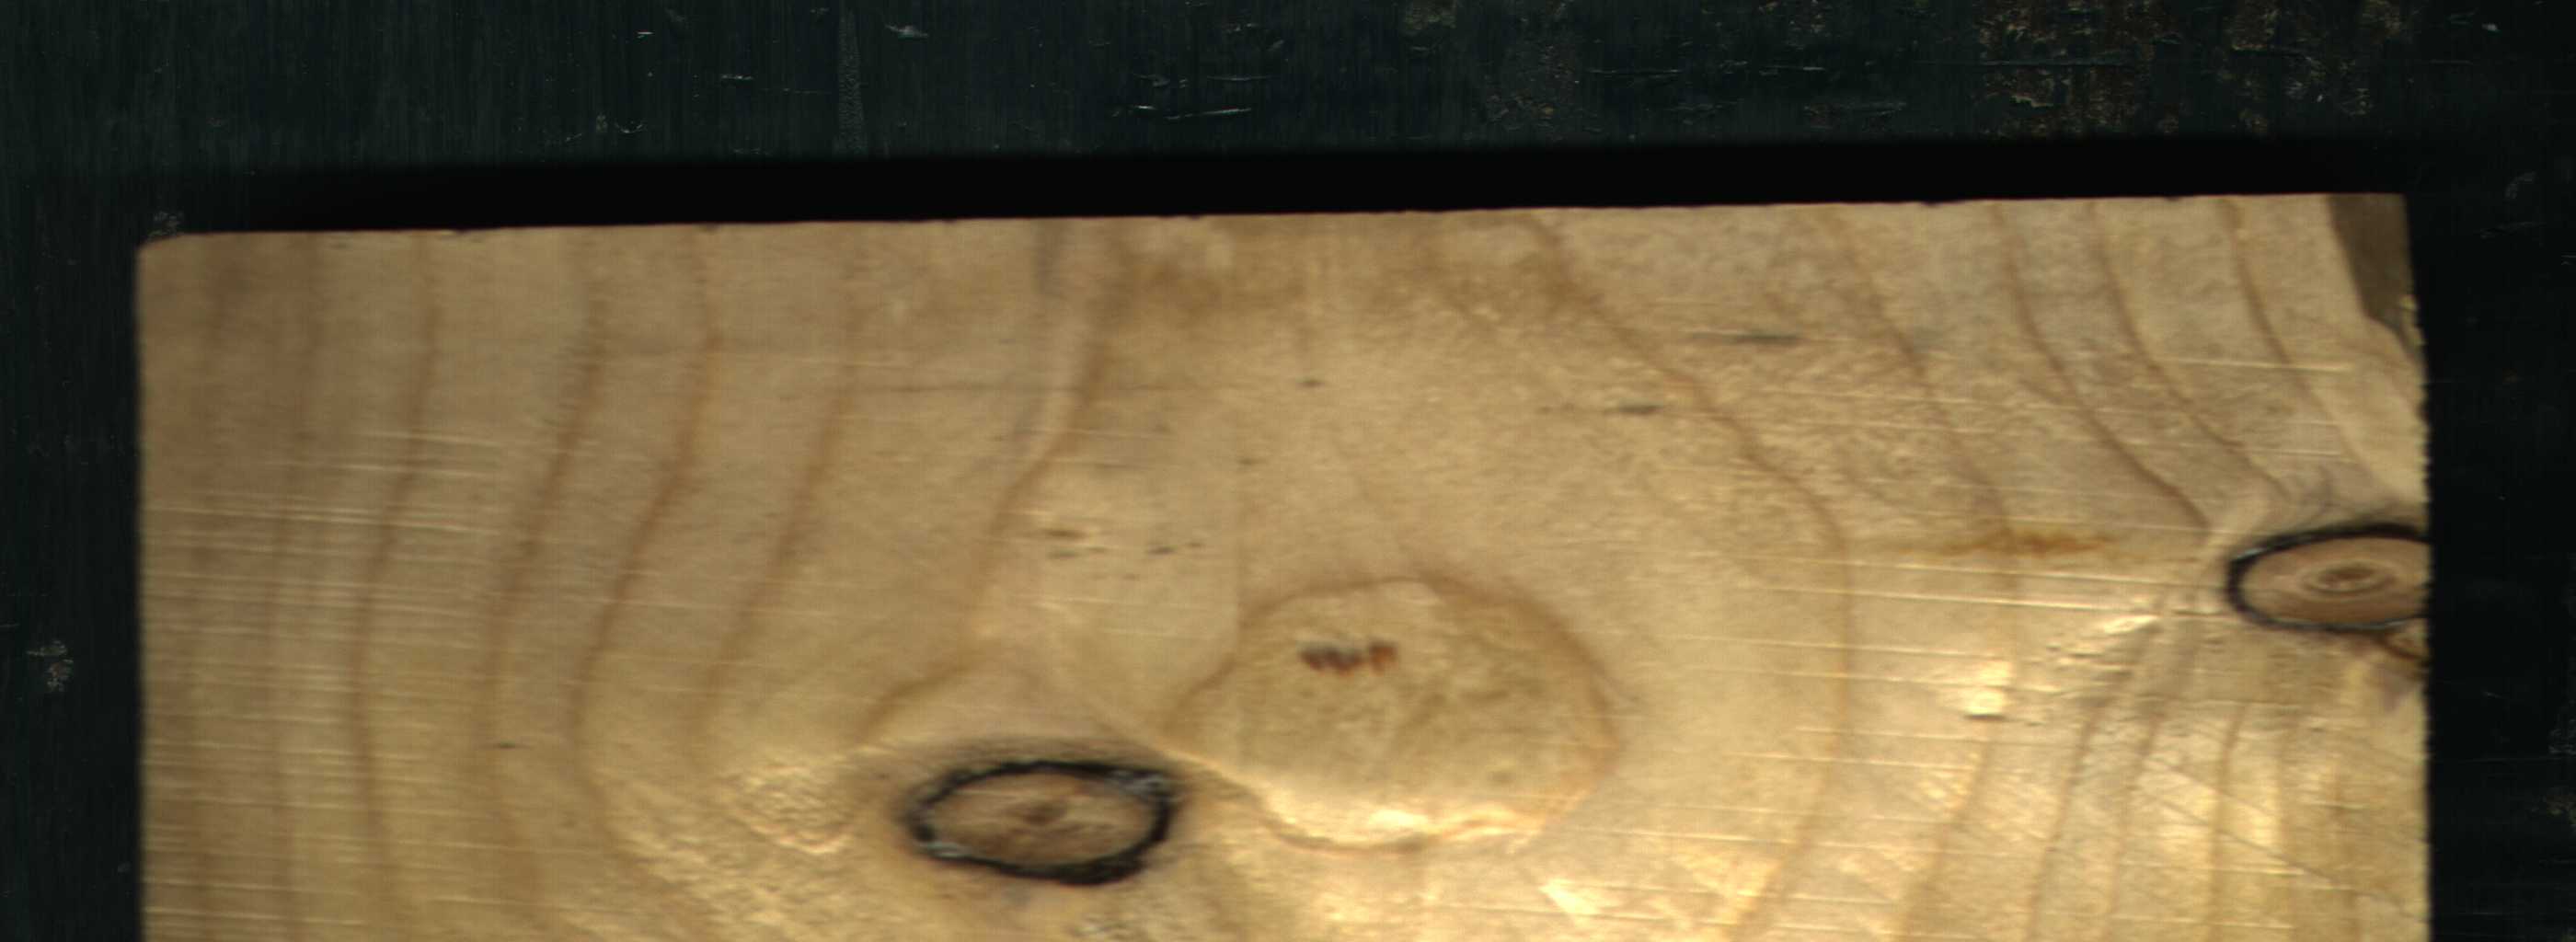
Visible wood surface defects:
resin
Dead_Knot
Dead_Knot